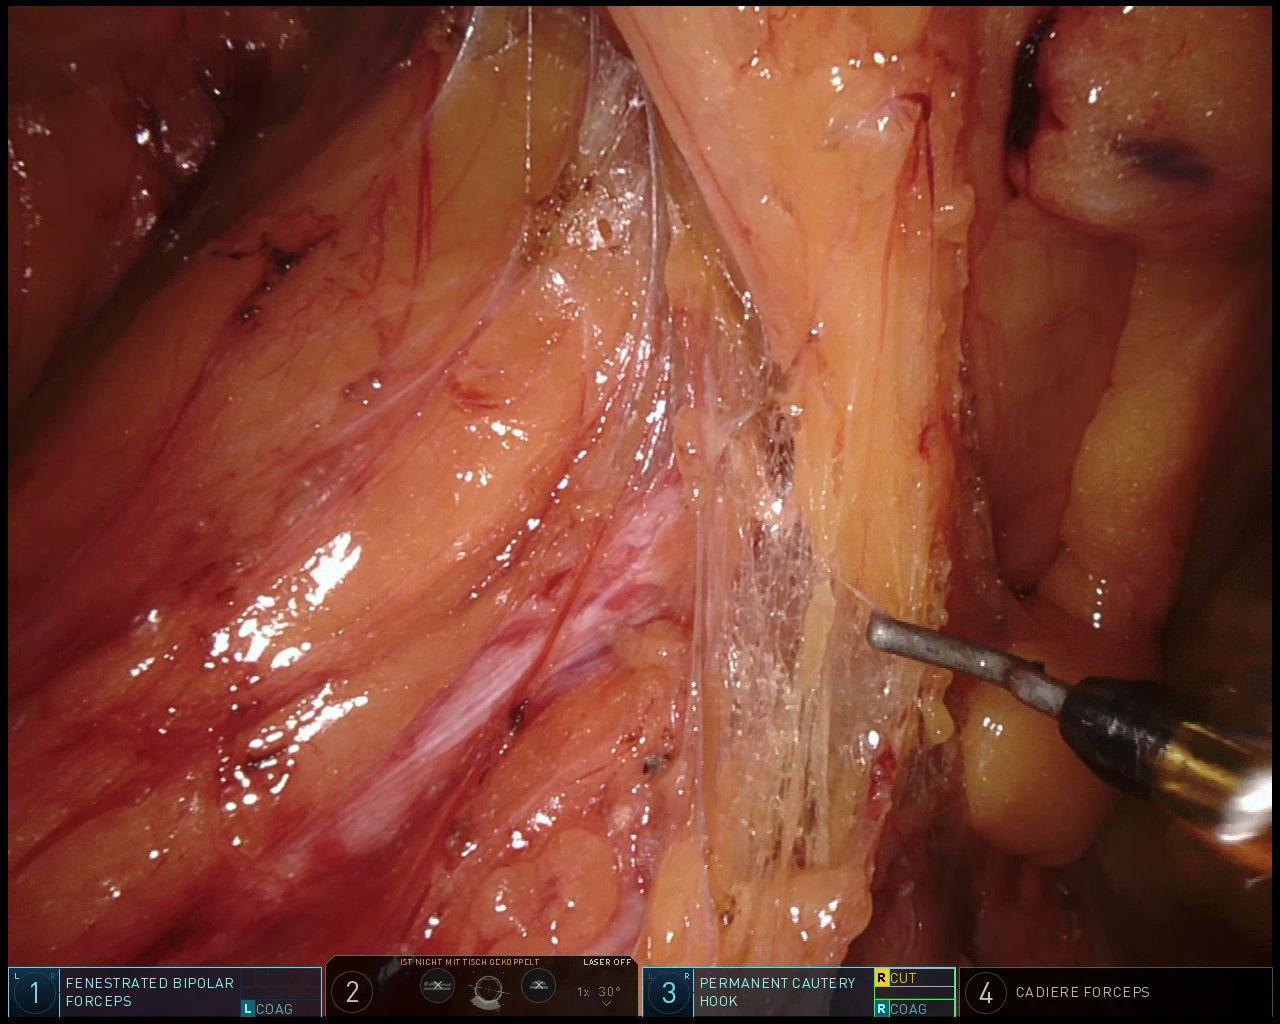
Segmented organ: ureter
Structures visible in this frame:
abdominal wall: no
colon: no
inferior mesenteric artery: no
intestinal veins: no
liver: no
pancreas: no
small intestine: no
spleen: no
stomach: no
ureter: yes
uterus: no
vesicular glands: no